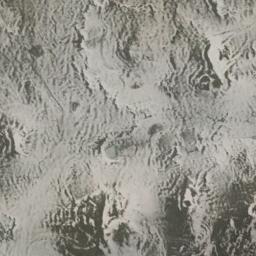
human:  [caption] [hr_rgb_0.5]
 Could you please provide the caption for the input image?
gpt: There are deep ravines in this desert .

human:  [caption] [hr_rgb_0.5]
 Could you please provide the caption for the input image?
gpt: The black desert is full of white snow .

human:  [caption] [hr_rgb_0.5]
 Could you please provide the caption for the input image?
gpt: The desert has white sand and some dunes .

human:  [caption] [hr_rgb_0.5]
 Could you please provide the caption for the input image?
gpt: It is a large piece of white desert with many sand dunes and brown gullys .

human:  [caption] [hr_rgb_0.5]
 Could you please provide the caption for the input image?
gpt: A white desert with some green land .